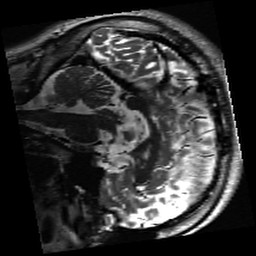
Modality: inplaneT2
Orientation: sagittal